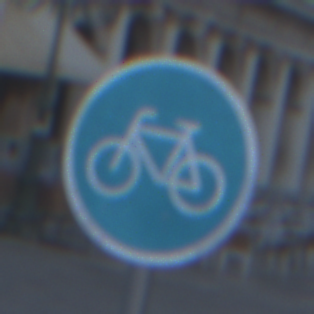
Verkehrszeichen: Radweg
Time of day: Dawn
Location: Outdoor (Urban)
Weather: Clear
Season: NotSpecified
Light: Natural